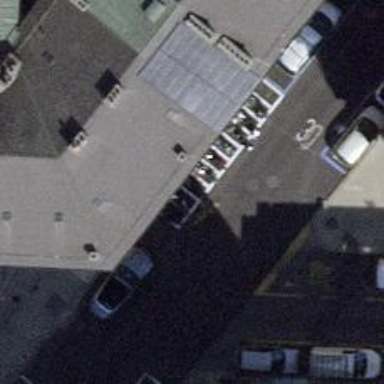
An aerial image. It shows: Motorcycle parking facility.